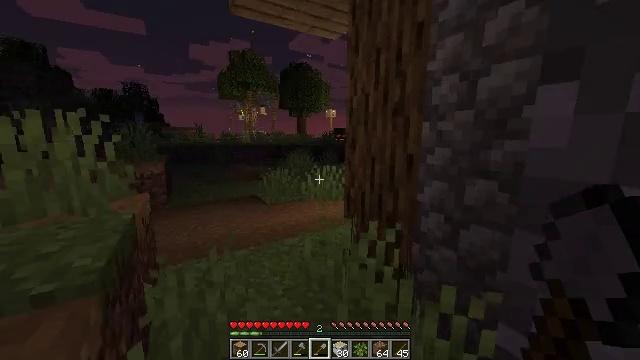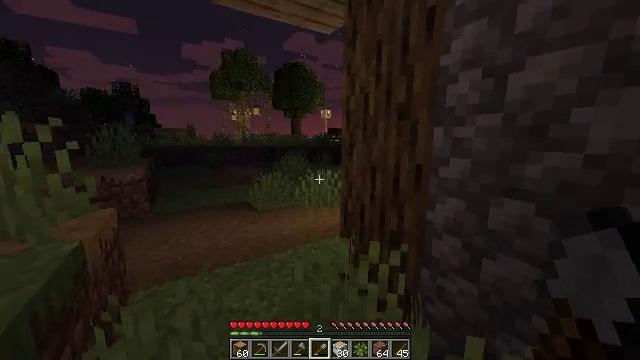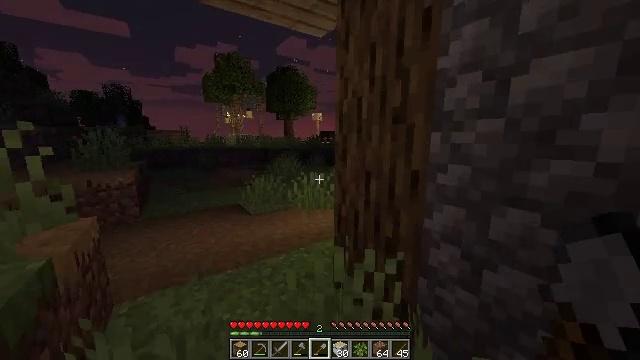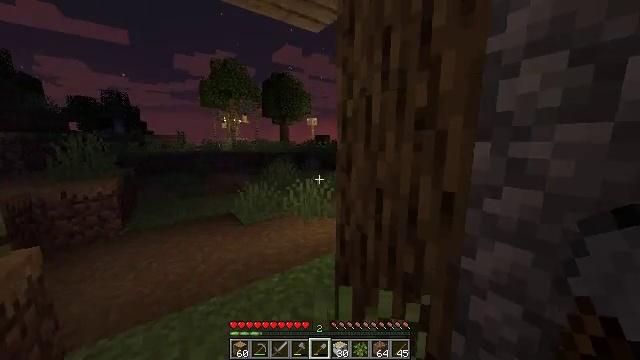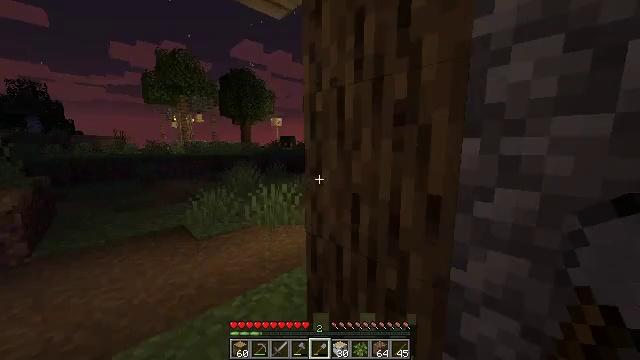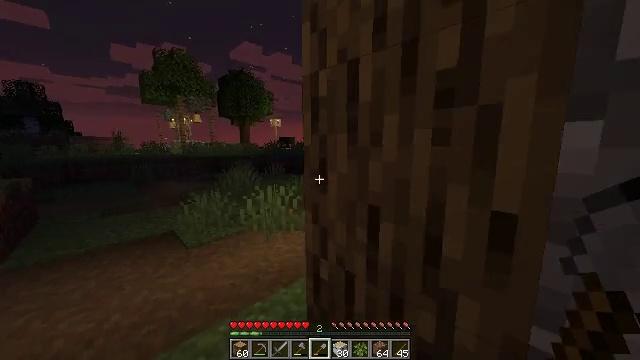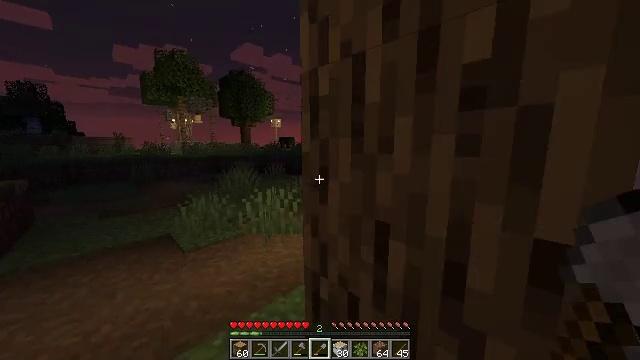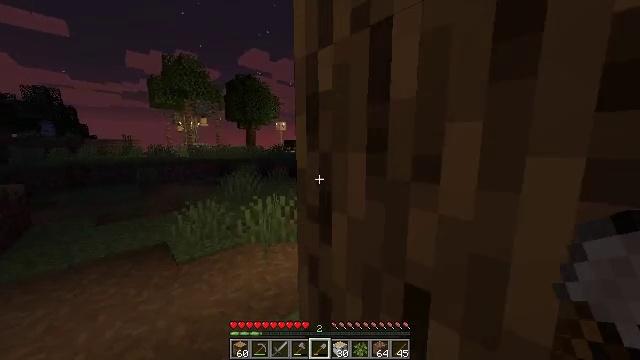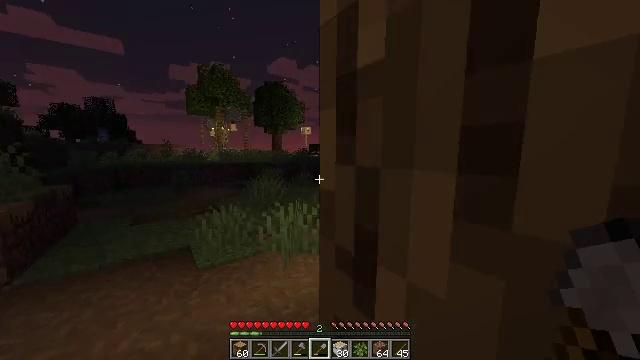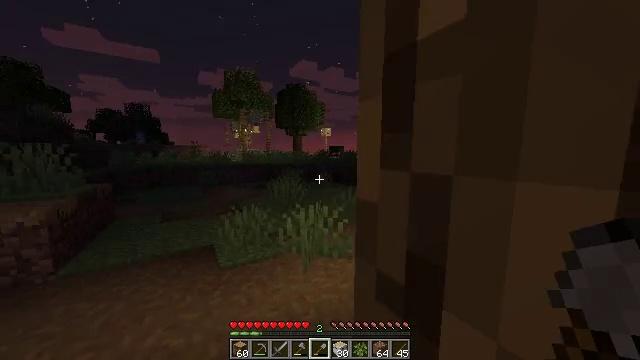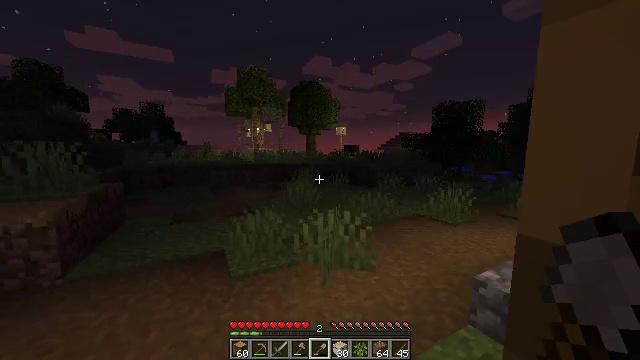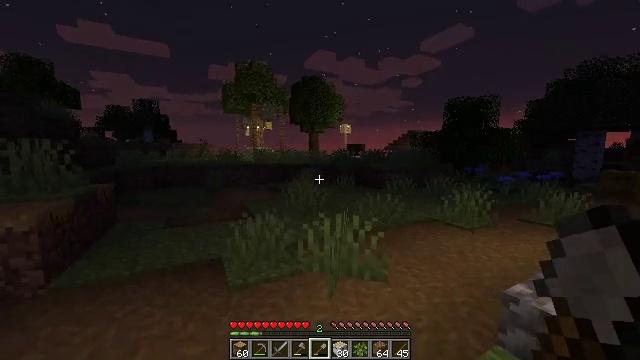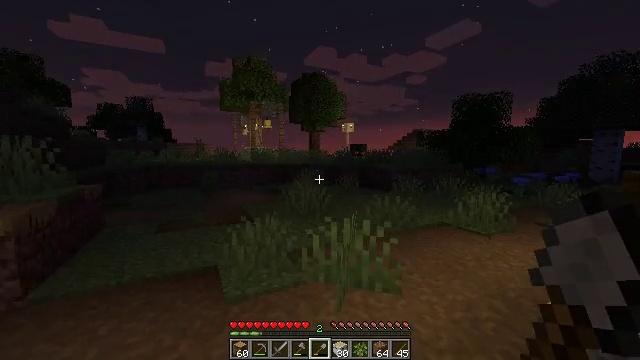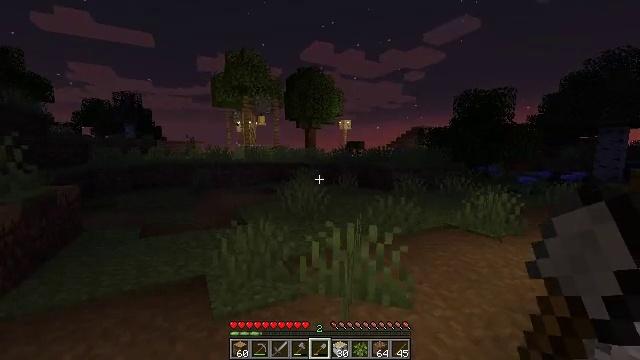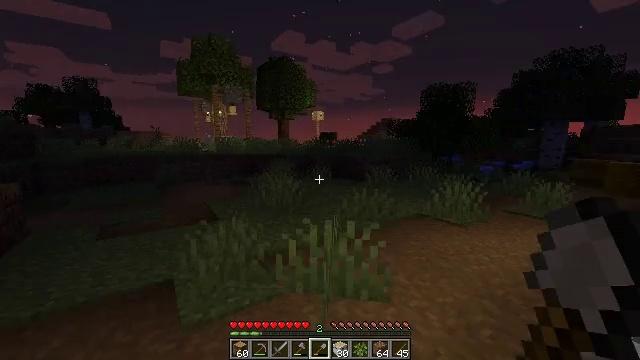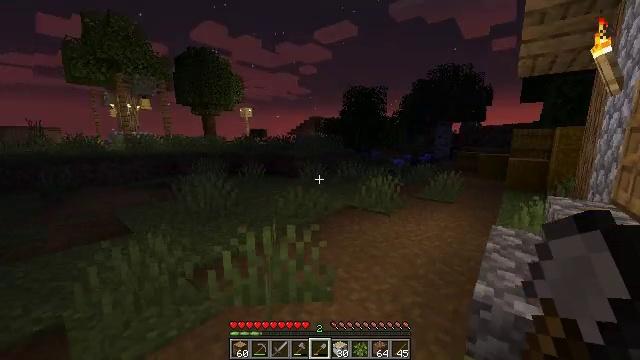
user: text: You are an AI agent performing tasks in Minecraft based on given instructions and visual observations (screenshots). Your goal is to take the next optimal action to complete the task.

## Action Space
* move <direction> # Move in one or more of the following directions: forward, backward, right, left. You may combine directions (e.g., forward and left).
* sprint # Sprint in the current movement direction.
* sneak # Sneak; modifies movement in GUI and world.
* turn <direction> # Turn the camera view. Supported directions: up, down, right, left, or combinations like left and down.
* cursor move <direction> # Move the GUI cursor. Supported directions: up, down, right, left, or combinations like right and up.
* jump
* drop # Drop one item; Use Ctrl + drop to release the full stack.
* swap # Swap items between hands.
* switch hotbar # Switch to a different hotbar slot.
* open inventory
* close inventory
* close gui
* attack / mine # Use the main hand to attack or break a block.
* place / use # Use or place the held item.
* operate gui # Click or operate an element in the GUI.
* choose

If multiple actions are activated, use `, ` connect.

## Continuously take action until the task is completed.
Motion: motion action
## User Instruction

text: Break the yellow bed.
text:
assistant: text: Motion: move forward, sprint, turn right
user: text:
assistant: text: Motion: move forward, sprint, turn right
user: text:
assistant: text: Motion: move forward, sprint, turn right
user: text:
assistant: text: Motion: move forward, sprint, turn right
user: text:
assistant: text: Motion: move forward, sprint
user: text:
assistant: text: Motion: move forward, sprint
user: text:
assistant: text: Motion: move forward, sprint, turn left
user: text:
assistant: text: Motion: move forward, sprint, turn left and up
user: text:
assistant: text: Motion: move forward, sprint, turn left
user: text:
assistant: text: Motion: move forward, sprint, turn left
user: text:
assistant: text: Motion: move forward, sprint
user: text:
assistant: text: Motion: move forward, sprint
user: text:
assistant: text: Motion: move forward, sprint
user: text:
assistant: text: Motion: move forward, sprint, turn right and down
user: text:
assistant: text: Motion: move forward, sprint, turn right and down
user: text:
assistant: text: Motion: move forward, sprint, turn right
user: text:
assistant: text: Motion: move forward, sprint, turn right
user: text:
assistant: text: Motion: move forward, sprint, turn right
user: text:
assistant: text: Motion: move forward, sprint, turn right
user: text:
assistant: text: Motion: move forward, sprint, turn right
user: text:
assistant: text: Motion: move forward, sprint, turn right
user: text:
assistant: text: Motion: sprint, turn right
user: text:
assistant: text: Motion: turn right
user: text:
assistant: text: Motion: turn right
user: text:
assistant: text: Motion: turn right
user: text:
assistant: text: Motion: turn right
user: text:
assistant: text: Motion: turn right
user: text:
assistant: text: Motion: turn right
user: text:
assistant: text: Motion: move forward, turn right
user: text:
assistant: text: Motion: move forward, turn right